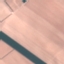
Land use / land cover class: AnnualCrop